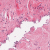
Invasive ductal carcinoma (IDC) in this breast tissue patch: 0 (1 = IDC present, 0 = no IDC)